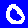
Digit: 0